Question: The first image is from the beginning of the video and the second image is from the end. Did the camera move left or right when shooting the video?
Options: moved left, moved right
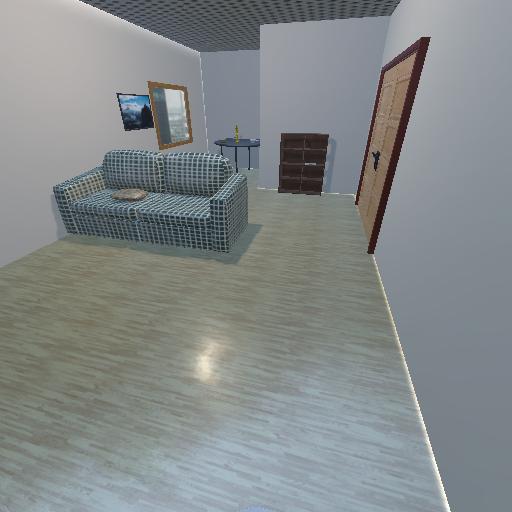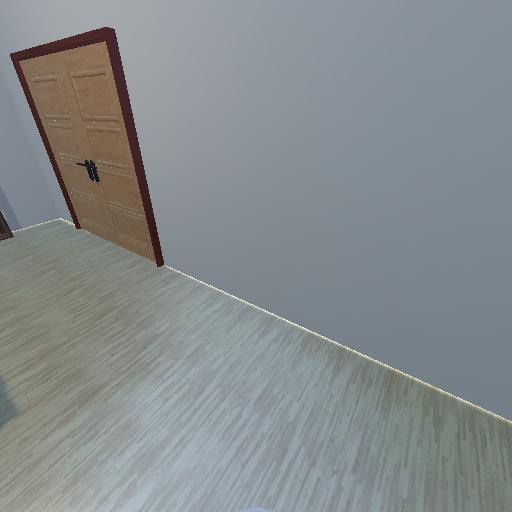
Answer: moved left